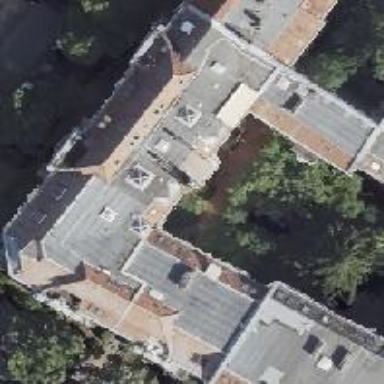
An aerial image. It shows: Building consisting of apartments with double saltbox roof shape.